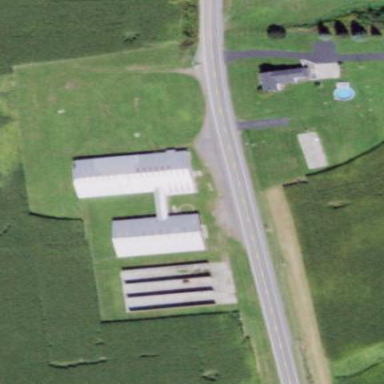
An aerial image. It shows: Farm auxiliary building.